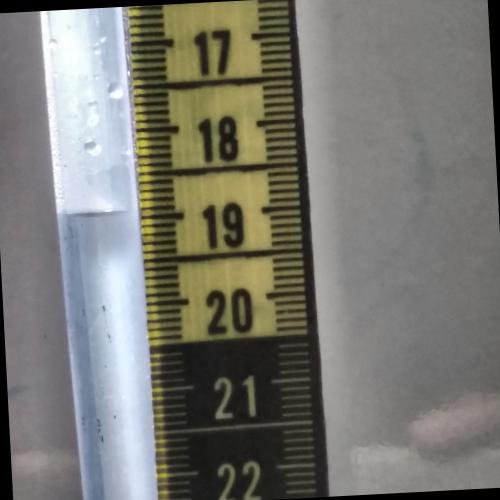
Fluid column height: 18.9 cm